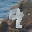
Label: 9